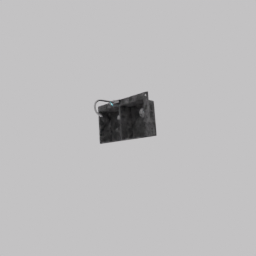
Label: appliances